Question: Well firstly this is what is what is happening.

When I select a table from my database from the combo box I want all the column names to appear which they do (Column names are the 'P101','P102' etc ..) but I also want the Extended Property value of each column to appear which for some reason is not displaying.
This is my SP in C#:
'''
[Function(Name = "SP_GET_EXTENDED_PROPERTY", IsComposable = false)]
public ISingleResult<StandardDefinition> GetExtendedProperty(
[Parameter(Name = "@ptableName", DbType = "VARCHAR(50)")] string tableName,
[Parameter(Name = "@pcolumnName", DbType = "VARCHAR(50)")] string columnName)
{
IExecuteResult objResult = this.ExecuteMethodCall(this, (MethodInfo)(MethodInfo.GetCurrentMethod()),tableName, columnName);
ISingleResult<StandardDefinition> objresults = (ISingleResult<StandardDefinition>)objResult.ReturnValue;
return objresults;
}
'''
That Stored Procedure links to this Query in SQL (This query has been tested and works):
'''
SELECT value as _value FROM fn_listextendedproperty
(NULL, 'schema', 'dbo', 'table', 'Acceptance', 'column', 'P101');
'''
The Column name and Tablename i am passing are correct and working after i debug, and the Query in SQL is correct so i dont know what is going wrong this is my C# code for the selection of the Combobox.
'''
foreach (StandardDefinition standardDefinition in _StandardFields)
{
_wrapperSD = new WrapperStandardDefinition(Properties.Settings.Default.AppConnectionString,standardName,standardDefinition.Column_name);
_SD = _wrapperSD.GetStandardQuestion();
lstQuestions.Items.Add(string.Format("{0} ( {1} ) ", _standardDefinition, standardDefinition.Column_name));
}
public ISingleResult<StandardDefinition> GetStandardQuestion()
{
_SP = new StoredProcedures(_connection);
return _SP.GetExtendedProperty(_selectedStandard, _columnName);
}
'''
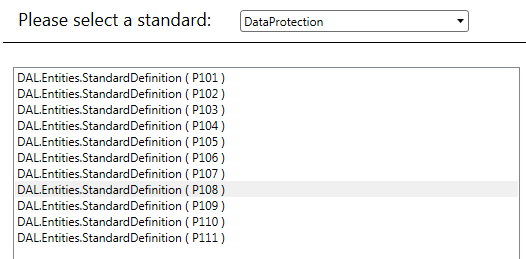
Answer: This line here:
'''
lstQuestions.Items.Add(string.Format("{0} ( {1} ) ", _standardDefinition, standardDefinition.Column_name));
'''
'.ToString()' is implicitly being called on '_standardDefinition' when it is passed as a parameter to 'string.Format()'. I believe this is what is giving you the class name.
You can either override the '.ToString()' method in the class if you want it to return something different. Or you can pass in the value you want, e.g. '_standardDefinition.MyPropertyWithDesiredValue', rather than the object itself.